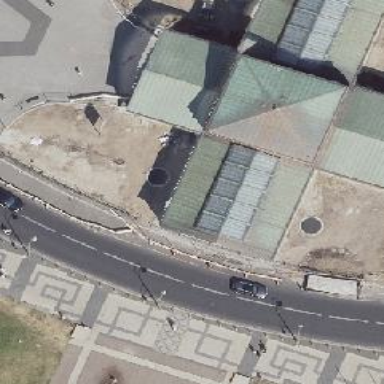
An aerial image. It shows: Footway tunnel.